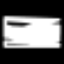
Label: squiggle